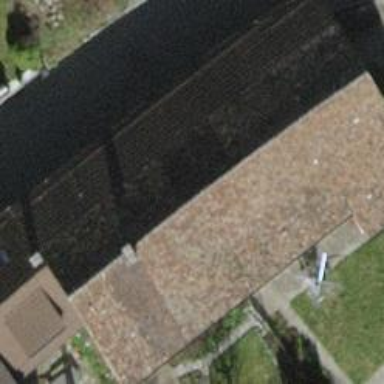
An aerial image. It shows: Building with tile roof.